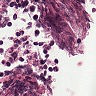
Metastatic tissue present: no